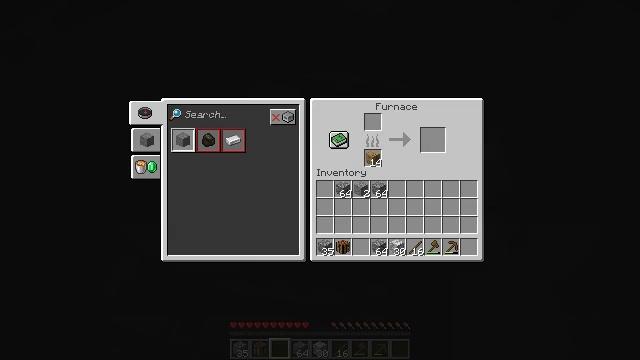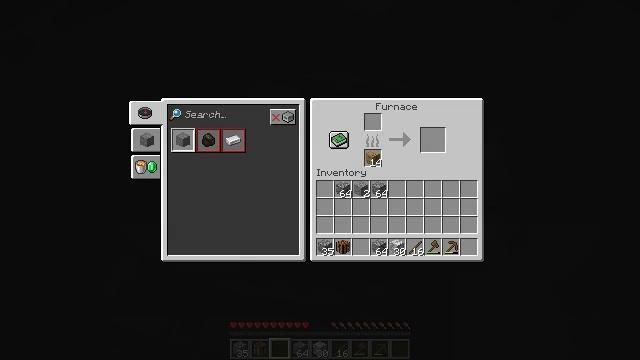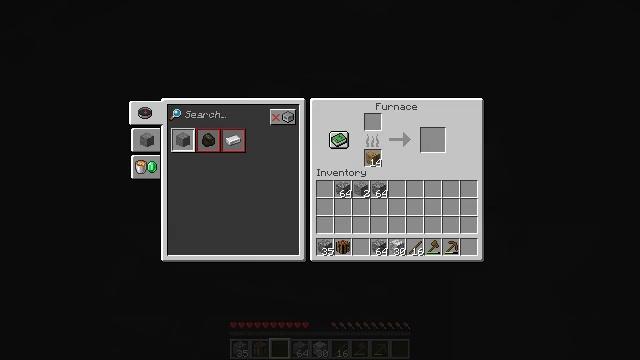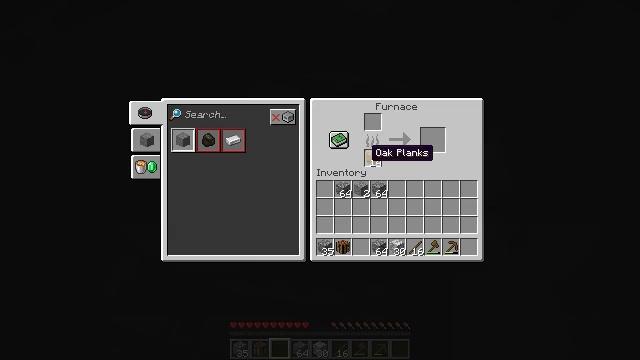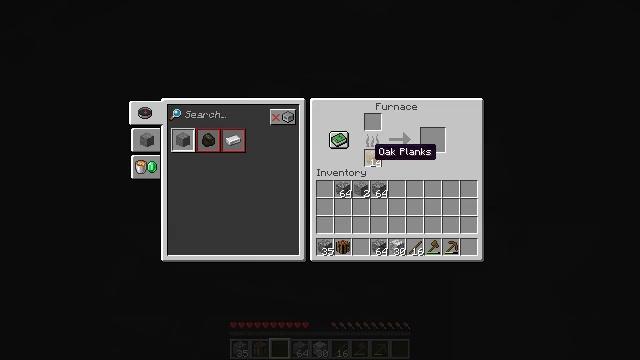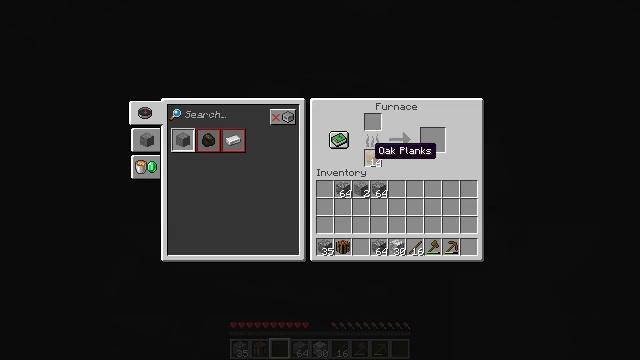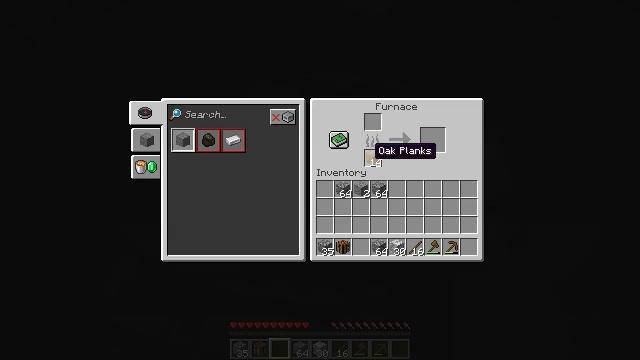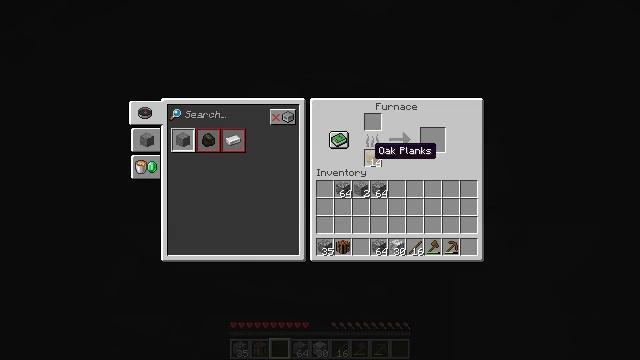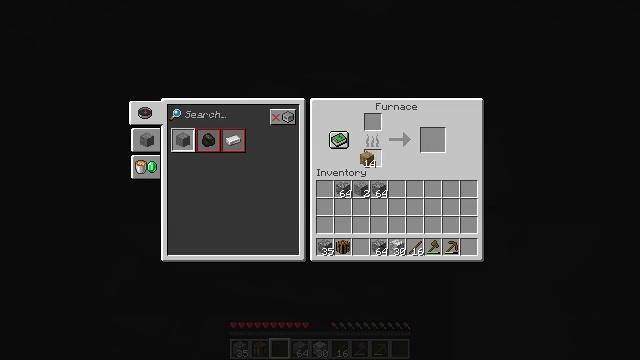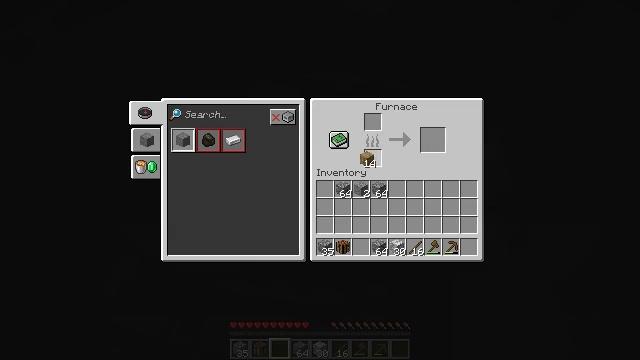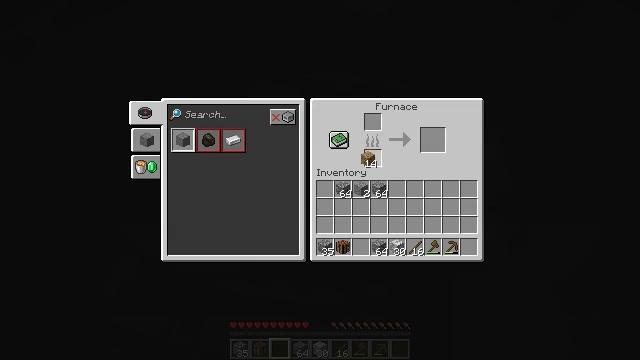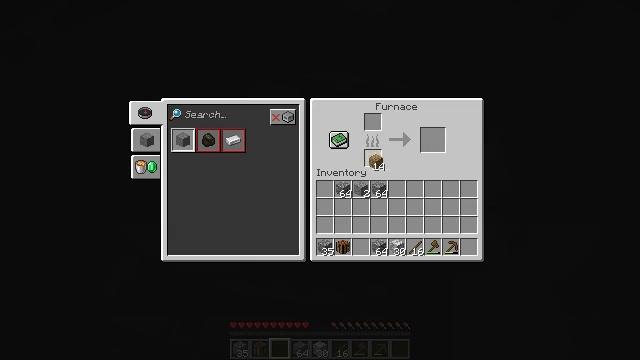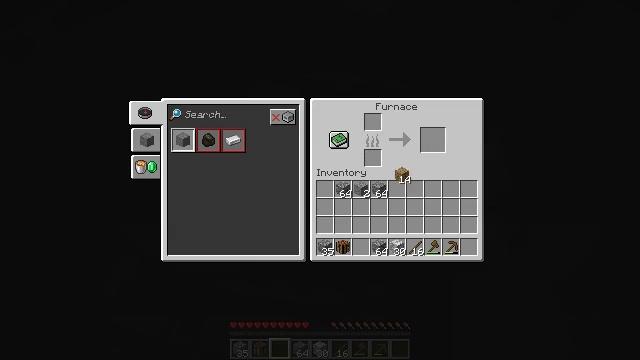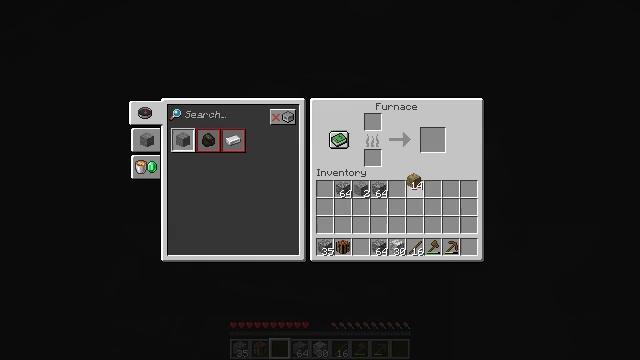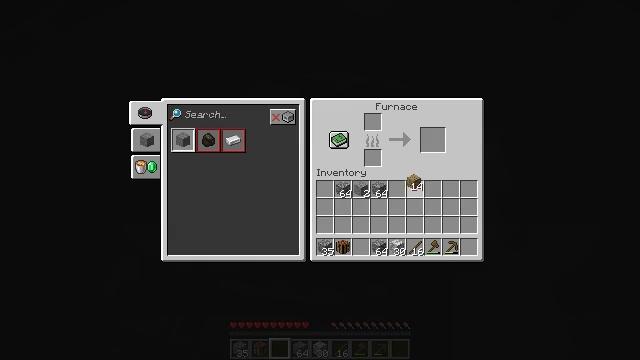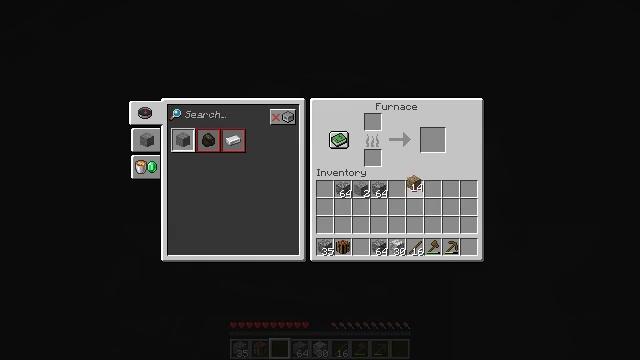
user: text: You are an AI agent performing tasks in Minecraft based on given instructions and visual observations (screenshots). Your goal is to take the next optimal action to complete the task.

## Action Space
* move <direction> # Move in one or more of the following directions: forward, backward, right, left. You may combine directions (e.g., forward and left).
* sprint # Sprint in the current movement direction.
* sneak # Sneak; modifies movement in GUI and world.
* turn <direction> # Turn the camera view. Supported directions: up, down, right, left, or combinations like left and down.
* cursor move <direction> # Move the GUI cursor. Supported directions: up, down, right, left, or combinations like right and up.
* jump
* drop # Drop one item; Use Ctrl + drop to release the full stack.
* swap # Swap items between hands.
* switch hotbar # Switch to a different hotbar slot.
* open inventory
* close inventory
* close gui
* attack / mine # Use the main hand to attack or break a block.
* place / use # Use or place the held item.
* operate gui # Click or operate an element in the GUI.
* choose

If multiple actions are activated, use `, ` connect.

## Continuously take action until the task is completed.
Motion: motion action
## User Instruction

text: Remove the furnace from its place.
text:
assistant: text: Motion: no_op
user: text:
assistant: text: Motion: no_op
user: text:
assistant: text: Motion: no_op
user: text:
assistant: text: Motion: no_op
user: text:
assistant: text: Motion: no_op
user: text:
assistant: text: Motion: no_op
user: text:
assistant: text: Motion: no_op
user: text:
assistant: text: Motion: no_op
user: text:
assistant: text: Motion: operate gui
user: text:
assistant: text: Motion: operate gui
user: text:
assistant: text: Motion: operate gui
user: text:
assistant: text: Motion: cursor move right
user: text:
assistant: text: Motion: cursor move right and down
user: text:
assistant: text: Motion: cursor move right
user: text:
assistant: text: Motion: no_op
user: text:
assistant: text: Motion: no_op
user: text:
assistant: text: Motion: no_op
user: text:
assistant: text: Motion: no_op
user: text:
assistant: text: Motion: no_op
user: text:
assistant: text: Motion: no_op
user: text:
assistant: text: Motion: no_op
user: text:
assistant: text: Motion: no_op
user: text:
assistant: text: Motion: no_op
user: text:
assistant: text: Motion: no_op
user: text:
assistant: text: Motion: no_op
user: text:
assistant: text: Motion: no_op
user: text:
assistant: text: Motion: operate gui
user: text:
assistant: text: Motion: operate gui
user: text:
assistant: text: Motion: operate gui
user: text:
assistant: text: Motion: operate gui